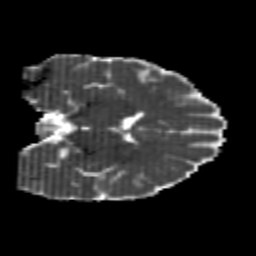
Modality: MD
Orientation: coronal
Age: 22
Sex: male
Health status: healthy
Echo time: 0.074 s